【题型】解答题　【知识点】向量　【难度】hard
如图，点 \(G\) 是 \(\triangle OAB\) 重心，\(P\)、\(Q\) 分别是边 \(OA\)、\(OB\) 上的动点，且 \(P\)、\(G\)、\(Q\) 三点共线。

(1) 设 \(\overrightarrow{PG} = \lambda \overrightarrow{PQ}\)，将 \(\overrightarrow{OG}\) 用 \(\lambda\)、\(\overrightarrow{OP}\)、\(\overrightarrow{OQ}\) 表示；

(2) 设 \(\overrightarrow{OP} = x\overrightarrow{OA}\)，\(\overrightarrow{OQ} = y\overrightarrow{OB}\)，问：\(\frac{1}{x} + \frac{1}{y}\) 是否是定值？若是，求出该定值；若不是，请说明理由；

(3) 在 (2) 的条件下，记 \(\triangle OAB\) 与 \(\triangle OPQ\) 的面积分别为 \(S\)、\(T\)，求 \(\frac{T}{S}\) 的取值范围。

\vspace{1em}
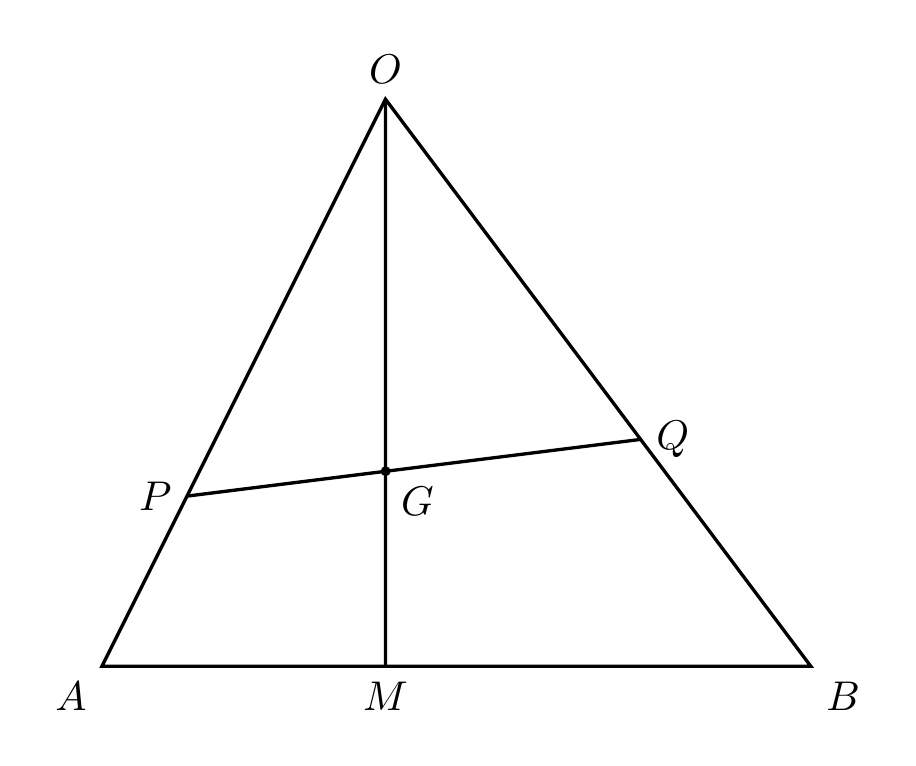
【解答】

【答案】(1) \(\overrightarrow{OG} = (1-\lambda)\overrightarrow{OP} + \lambda \overrightarrow{OQ}\)；

(2) 是定值，\(\frac{1}{x} + \frac{1}{y} = 3\)；

(3) \(\left[\frac{4}{9},\frac{1}{2}\right]\)。

【分析】(1) 在 \(\triangle OPG\) 中，利用向量的加法法则知 \(\overrightarrow{OG} = \overrightarrow{OP} + \overrightarrow{PG}\)，再根据 \(\overrightarrow{PG} = \lambda \overrightarrow{PQ}\)，\(\overrightarrow{PQ} = \overrightarrow{OQ} - \overrightarrow{OP}\) 计算即可；

(2) 根据 (1) 结合 \(\overrightarrow{OP} = x\overrightarrow{OA}\)，\(\overrightarrow{OQ} = y\overrightarrow{OB}\)，得到以 \(\overrightarrow{OG} = (1-\lambda)x\overrightarrow{OA} + \lambda y\overrightarrow{OB}\)，再根据点 \(G\) 是 \(\triangle OAB\) 重心，\(\overrightarrow{OG} = \frac{1}{3}\overrightarrow{OA} + \frac{1}{3}\overrightarrow{OB}\)，即可求解；

(3) 根据三角形的面积公式，\(\frac{T}{S} = xy\)，由 (2) 知 \(y = \frac{x}{3x-1}\)，所以 \(xy = \frac{x^2}{3x-1} = \frac{1}{3}\left(x-\frac{1}{3}\right) + \frac{1}{27\left(x-\frac{1}{3}\right)} + \frac{2}{9}\)，通过 \(x\)，\(y\) 的取值范围和函数的单调性即可求解。

【解答】解：(1) \(\overrightarrow{OG} = \overrightarrow{OP} + \overrightarrow{PG} = \overrightarrow{OP} + \lambda \overrightarrow{PQ} = \overrightarrow{OP} + \lambda (\overrightarrow{OQ} - \overrightarrow{OP}) = (1-\lambda)\overrightarrow{OP} + \lambda \overrightarrow{OQ}\)；

(2) \(\frac{1}{x} + \frac{1}{y} = 3\)，理由如下：

因为点 \(G\) 是 \(\triangle OAB\) 重心，
所以 \(\overrightarrow{OG} = \frac{2}{3}\overrightarrow{OM} = \frac{2}{3} \times \frac{1}{2}(\overrightarrow{OA} + \overrightarrow{OB}) = \frac{1}{3}\overrightarrow{OA} + \frac{1}{3}\overrightarrow{OB}\)，

又由 (1) 可知 \(\overrightarrow{OG} = (1-\lambda)\overrightarrow{OP} + \lambda \overrightarrow{OQ}\)，又 \(\overrightarrow{OP} = x\overrightarrow{OA}\)，\(\overrightarrow{OQ} = y\overrightarrow{OB}\)，

所以 \(\overrightarrow{OG} = (1-\lambda)x\overrightarrow{OA} + \lambda y\overrightarrow{OB}\)，
而 \(\overrightarrow{OA}\)，\(\overrightarrow{OB}\) 不共线，所以
\[
\begin{cases}
(1-\lambda)x = \frac{1}{3} \\
\lambda y = \frac{1}{3}
\end{cases},
\]
解得
\[
\begin{cases}
\frac{1}{x} = 3 - 3\lambda \\
\frac{1}{y} = 3\lambda
\end{cases},
\]

所以 \(\frac{1}{x} + \frac{1}{y} = 3\)；

---

(3)
\[
\frac{T}{S} = \frac{\frac{1}{2}|\overrightarrow{OP}||\overrightarrow{OQ}|\sin\angle POQ}{\frac{1}{2}|\overrightarrow{OA}||\overrightarrow{OB}|\sin\angle AOB} = \frac{|\overrightarrow{OP}|}{|\overrightarrow{OA}|} \times \frac{|\overrightarrow{OQ}|}{|\overrightarrow{OB}|} = xy,
\]

由 (2) 知 \(y = \frac{x}{3x-1}\)，

所以
\[
xy = \frac{x^2}{3x-1} = \frac{\frac{1}{3}\left(x-\frac{1}{3}\right)^2 + \frac{2}{9}\left(x-\frac{1}{3}\right) + \frac{1}{27}}{x-\frac{1}{3}} = \frac{1}{3}\left(x-\frac{1}{3}\right) + \frac{1}{27\left(x-\frac{1}{3}\right)} + \frac{2}{9}.
\]

由题意易知 \(\frac{1}{2} \leq x \leq 1\)，\(\frac{1}{2} \leq y \leq 1\)，则 \(\frac{1}{6} \leq x-\frac{1}{3} \leq \frac{2}{3}\)，

设 \(a = x-\frac{1}{3}\)，则 \(\frac{T}{S} = \frac{1}{3}a + \frac{1}{27a} + \frac{2}{9}\)，\(a \in \left[\frac{1}{6},\frac{2}{3}\right]\)，

因为当 \(a \in \left[\frac{1}{6},\frac{1}{3}\right)\) 时，函数单调递减，当 \(a \in \left[\frac{1}{3},\frac{2}{3}\right]\) 时，函数单调递增，

当 \(a = \frac{1}{3}\) 时，即 \(x = \frac{2}{3}\)，\(y = \frac{2}{3}\)，\(\frac{T}{S}\) 有最小值，最小值为 \(\frac{4}{9}\)，

\(a = \frac{1}{6}\) 时，即 \(x = \frac{1}{2}\)，\(y = 1\)，\(\frac{T}{S} = \frac{1}{2}\)，当 \(a = \frac{2}{3}\) 时，即 \(x = 1\)，\(y = \frac{1}{2}\)，\(\frac{T}{S} = \frac{1}{2}\)，

所以 \(\frac{T}{S}\) 的最大值为 \(\frac{1}{2}\)，

所以 \(\frac{T}{S} \in \left[\frac{4}{9},\frac{1}{2}\right]\)。

---

【点评】本题考查平面向量的综合应用，属于中档题。